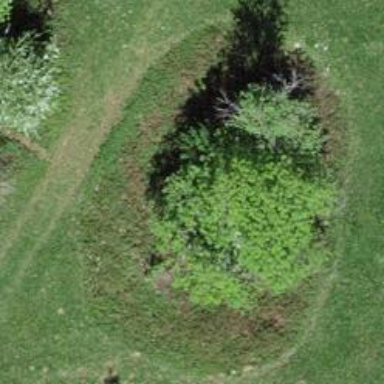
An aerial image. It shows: Sinkhole in natural setting.